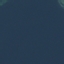
Land use / land cover class: SeaLake